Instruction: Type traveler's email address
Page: traveler
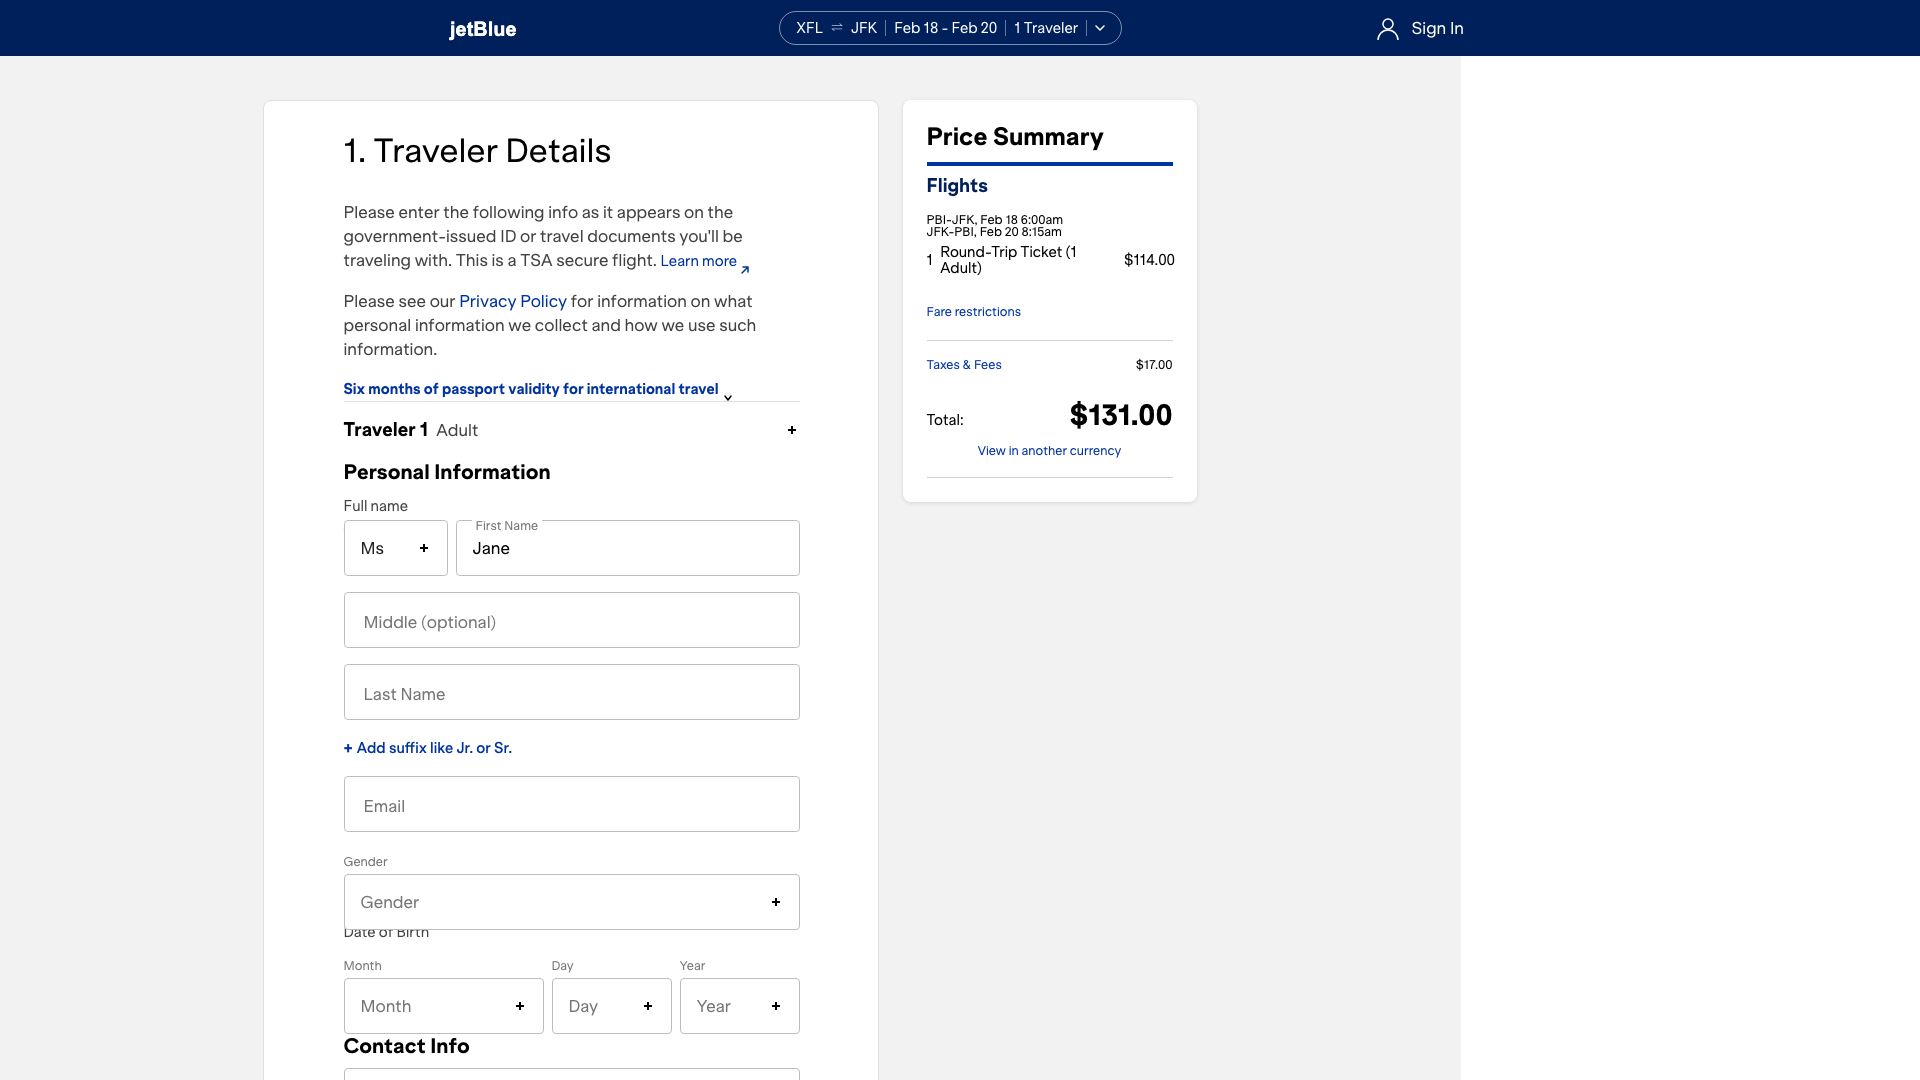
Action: type